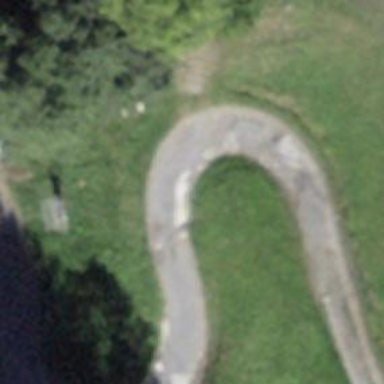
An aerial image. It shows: Unpaved path.